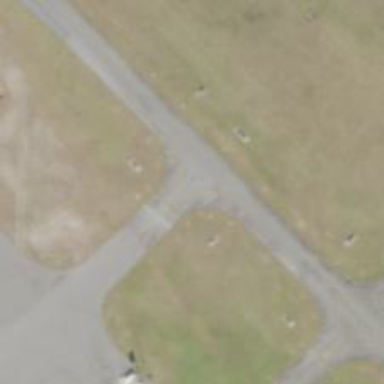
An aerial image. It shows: View of taxiway at the airport.